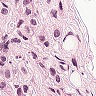
Metastatic tissue present: yes